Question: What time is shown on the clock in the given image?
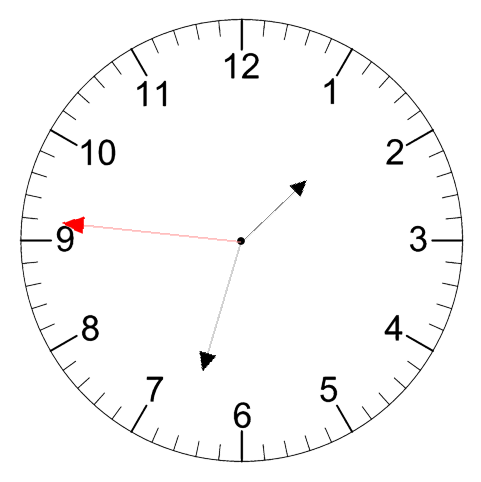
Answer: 01:32:46